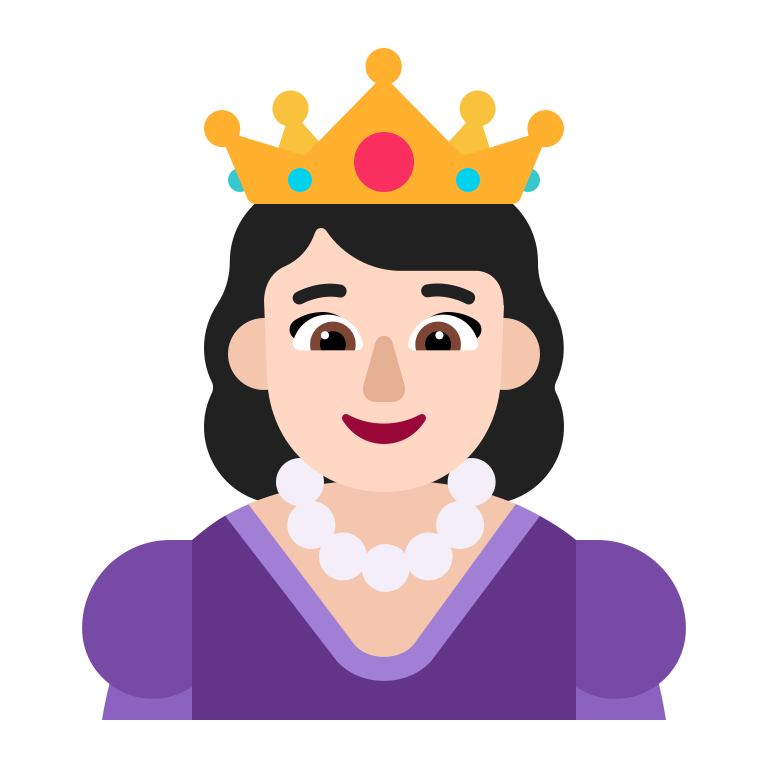
princess flat light